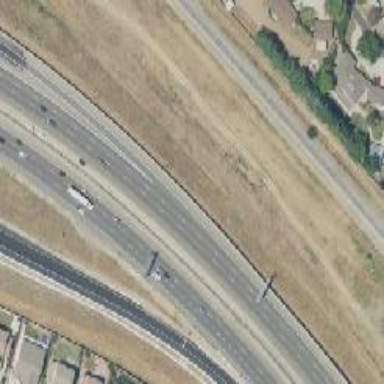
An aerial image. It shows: Motorway link.